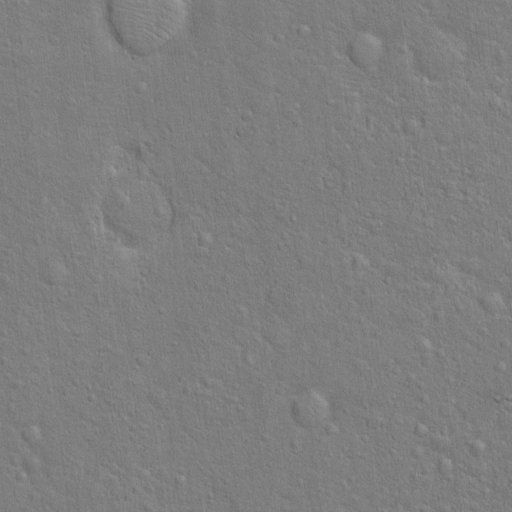
Classes present: Background